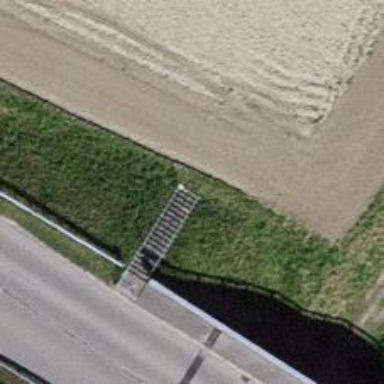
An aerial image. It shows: Road with steps.